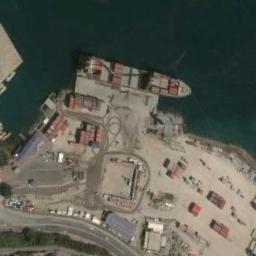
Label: ship